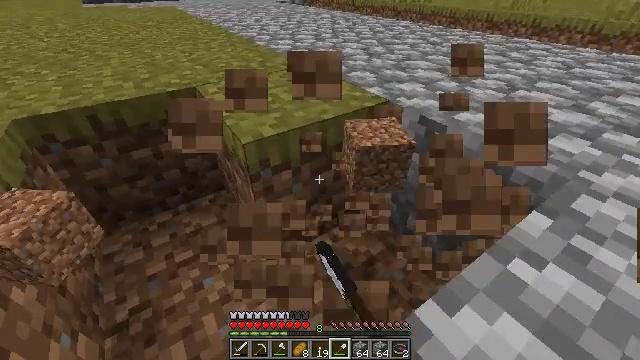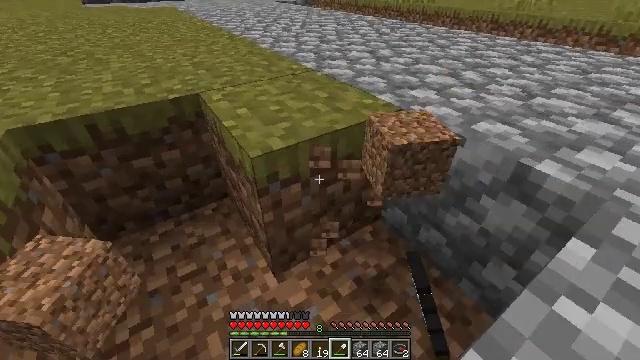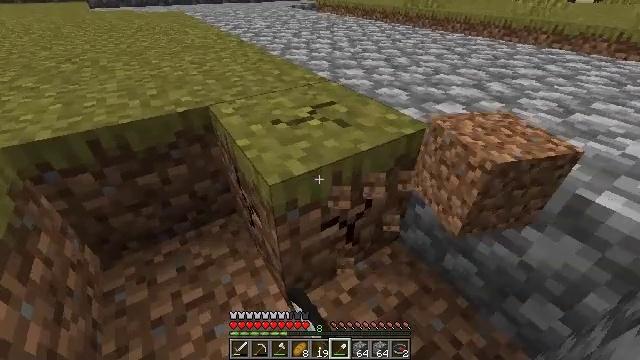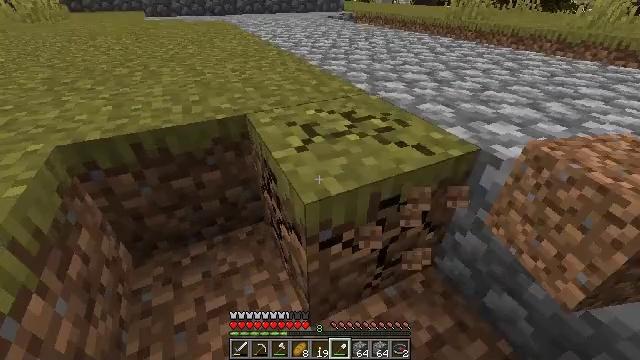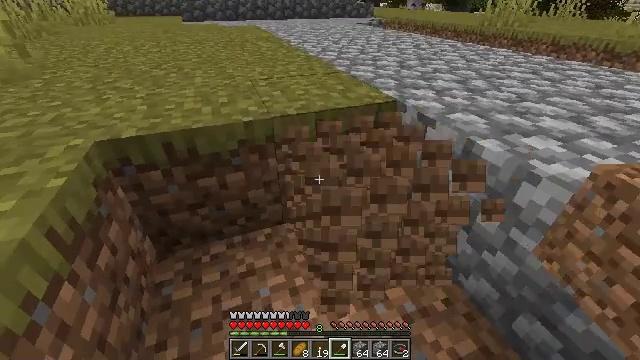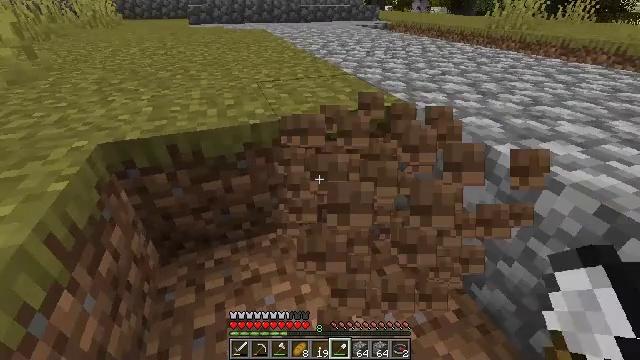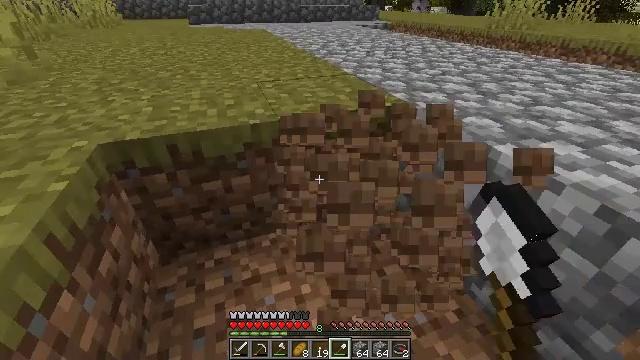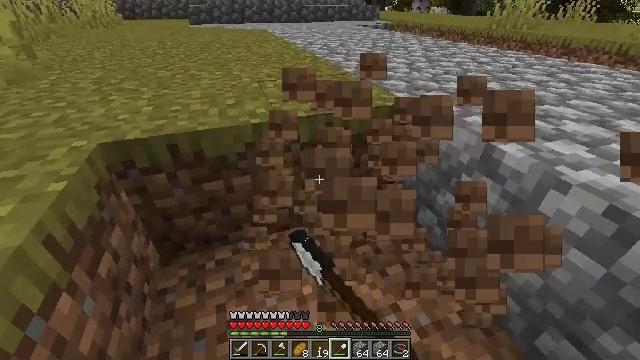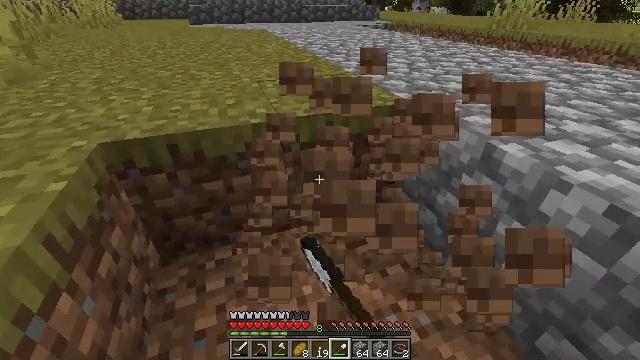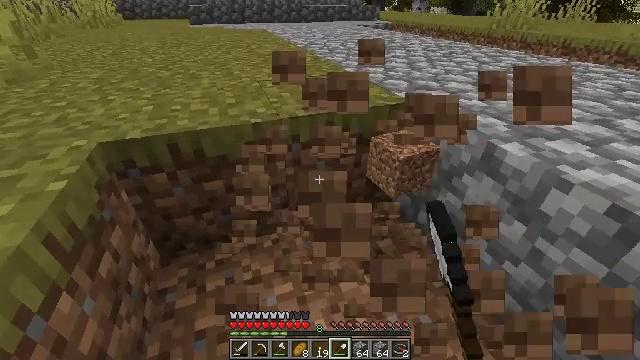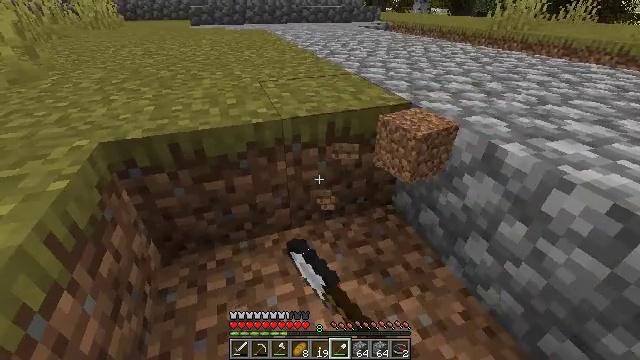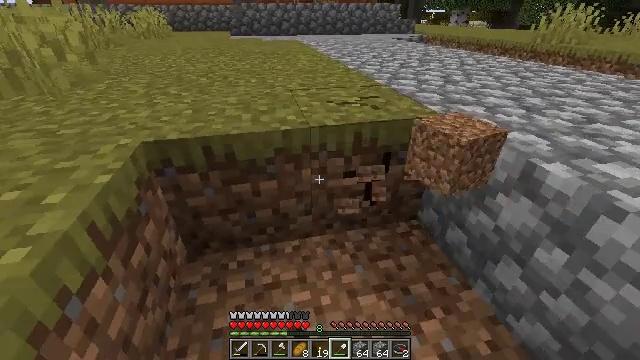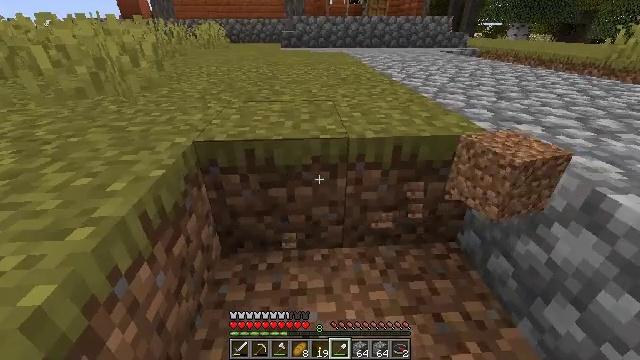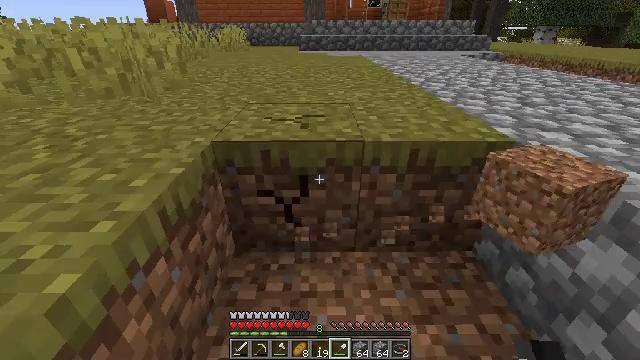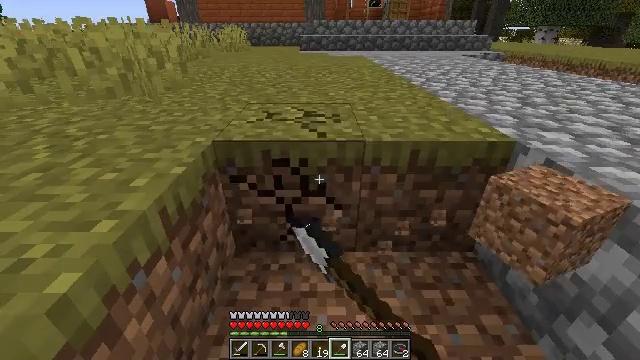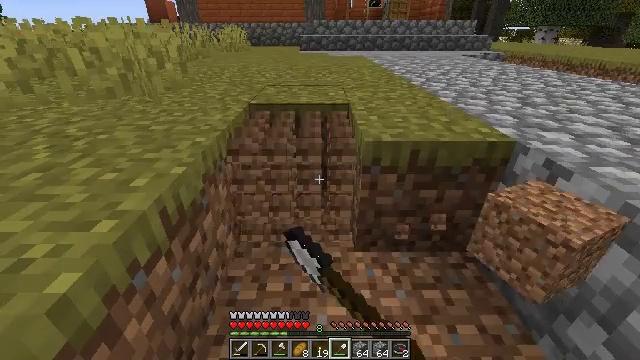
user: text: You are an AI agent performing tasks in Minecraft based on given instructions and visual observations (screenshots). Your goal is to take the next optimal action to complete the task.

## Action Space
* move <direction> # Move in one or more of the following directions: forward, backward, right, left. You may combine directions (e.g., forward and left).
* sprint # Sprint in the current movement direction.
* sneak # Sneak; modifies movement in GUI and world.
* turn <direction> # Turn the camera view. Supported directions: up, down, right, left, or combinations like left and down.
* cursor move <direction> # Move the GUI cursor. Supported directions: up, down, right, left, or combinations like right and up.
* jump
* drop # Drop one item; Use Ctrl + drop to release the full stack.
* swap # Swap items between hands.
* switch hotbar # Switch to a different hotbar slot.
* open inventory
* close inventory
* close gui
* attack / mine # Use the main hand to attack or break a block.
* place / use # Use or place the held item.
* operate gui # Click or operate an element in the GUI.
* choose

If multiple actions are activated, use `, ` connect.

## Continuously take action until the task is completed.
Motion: motion action
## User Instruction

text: Collect the grass block using a shovel.
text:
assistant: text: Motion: move forward, attack / mine
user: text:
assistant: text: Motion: move forward, attack / mine
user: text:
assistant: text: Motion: turn left and up, attack / mine
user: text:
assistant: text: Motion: turn left, attack / mine
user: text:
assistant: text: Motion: attack / mine
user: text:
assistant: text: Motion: attack / mine
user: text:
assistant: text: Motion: attack / mine
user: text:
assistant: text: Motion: attack / mine
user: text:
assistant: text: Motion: attack / mine
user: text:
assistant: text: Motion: attack / mine
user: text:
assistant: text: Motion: turn left and up, attack / mine
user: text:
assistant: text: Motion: turn left and up, attack / mine
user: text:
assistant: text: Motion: turn left, attack / mine
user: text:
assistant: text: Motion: attack / mine
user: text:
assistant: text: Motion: attack / mine
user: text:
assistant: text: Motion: attack / mine
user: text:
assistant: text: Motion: attack / mine
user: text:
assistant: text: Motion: attack / mine
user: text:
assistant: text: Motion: move forward, attack / mine
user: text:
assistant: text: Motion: move forward, attack / mine
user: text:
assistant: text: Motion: move forward, attack / mine
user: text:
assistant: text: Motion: move forward, turn right, attack / mine
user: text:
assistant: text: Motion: turn right, attack / mine
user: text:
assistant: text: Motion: turn right, attack / mine
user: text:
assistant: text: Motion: attack / mine
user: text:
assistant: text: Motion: attack / mine
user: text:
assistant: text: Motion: attack / mine
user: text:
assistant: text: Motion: attack / mine
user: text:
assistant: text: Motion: attack / mine
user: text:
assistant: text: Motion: attack / mine